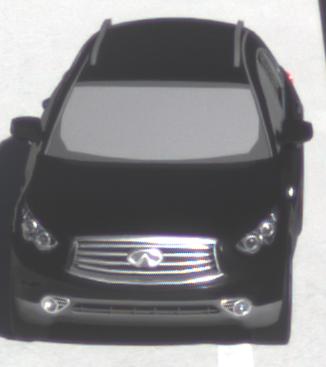
Make: Infiniti
Model: FX 37
Detailed model: FX (S51)
Model produced from: 2012/07
Model produced until: 2013/10
Doors: 5
Color: black
Road condition: dry road
Daytime: morning or afternoon
Contrast: high contrast